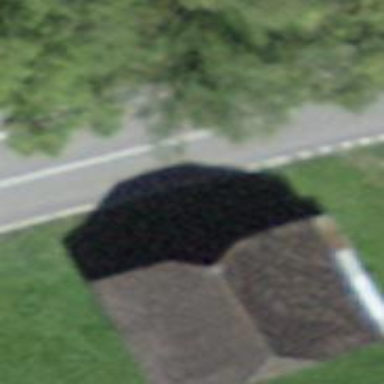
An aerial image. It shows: Barn.